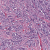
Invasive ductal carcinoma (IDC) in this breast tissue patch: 1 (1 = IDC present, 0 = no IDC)